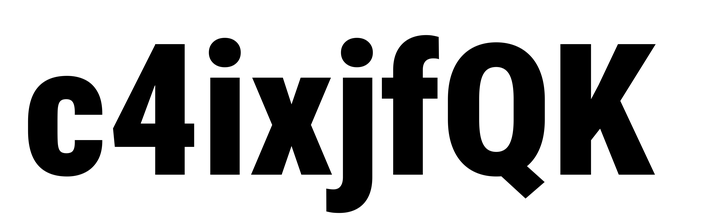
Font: Roboto_Condensed_Black